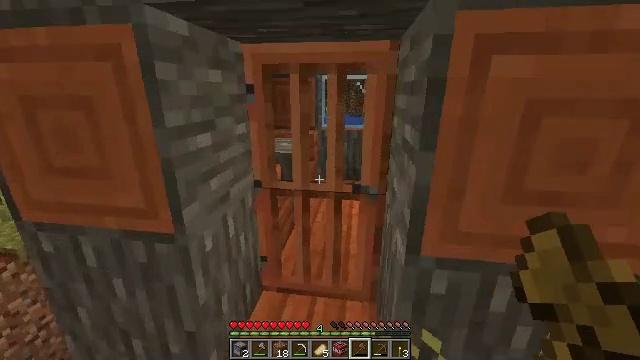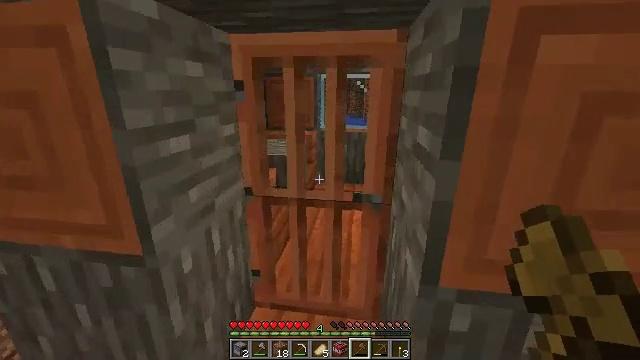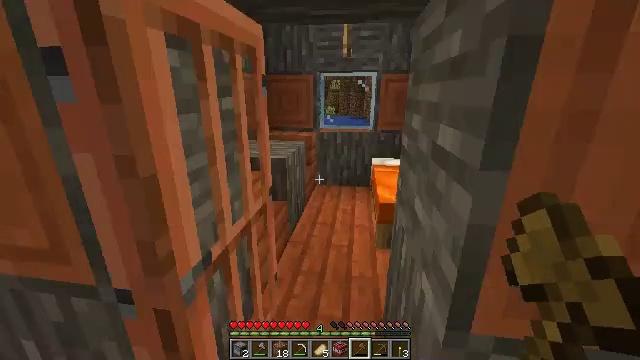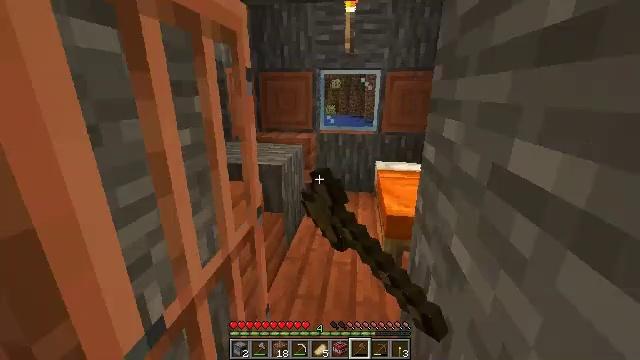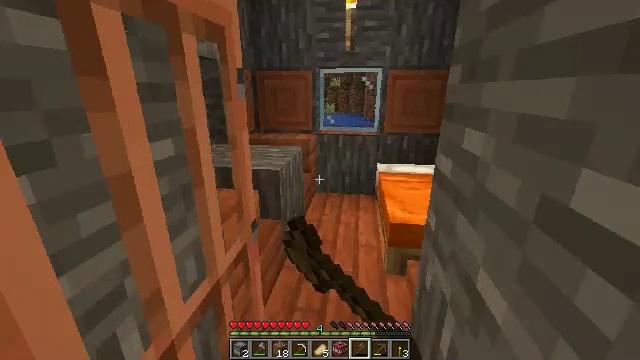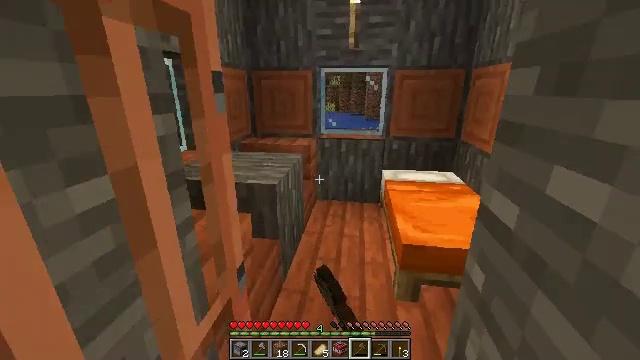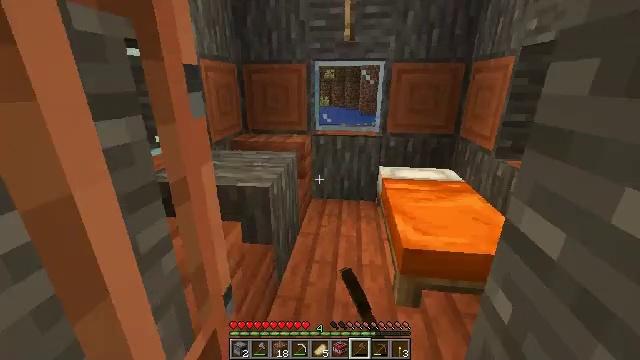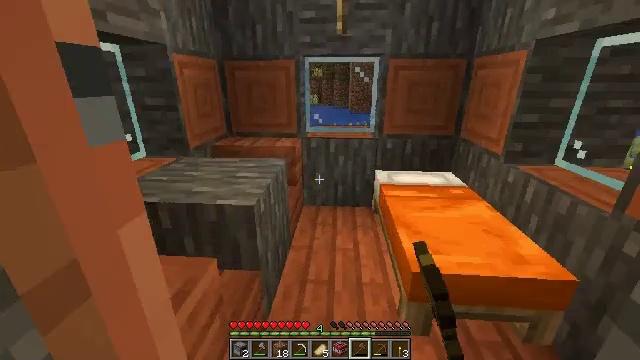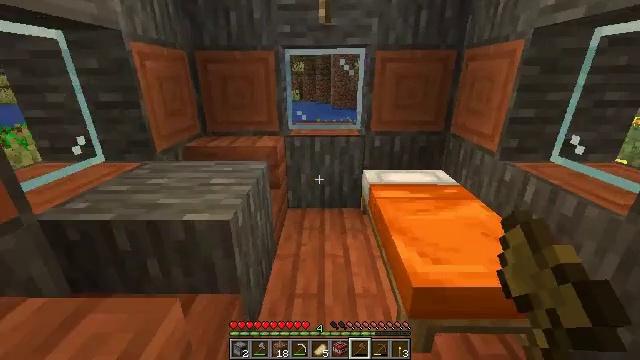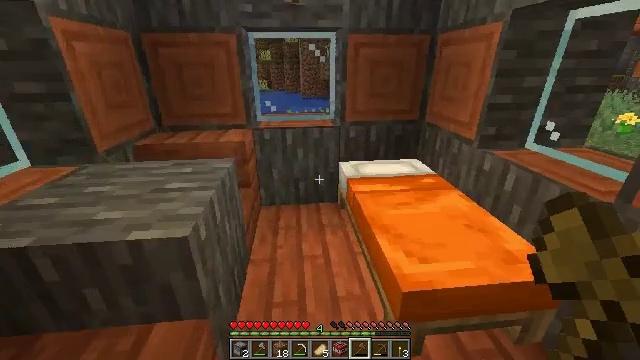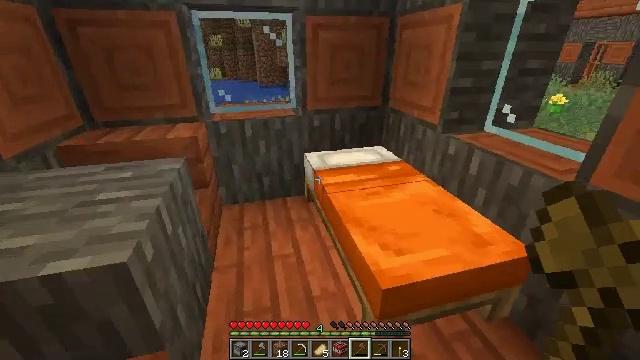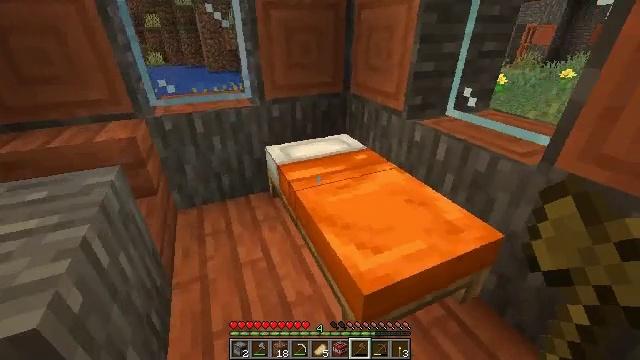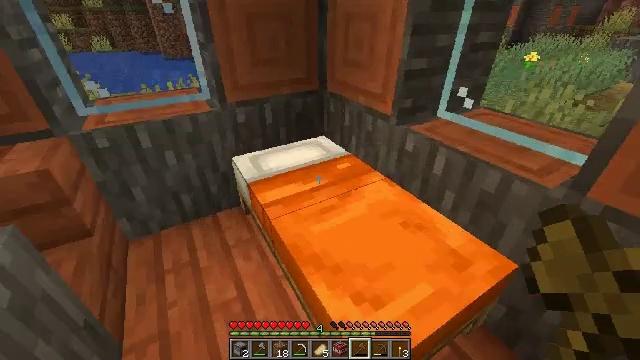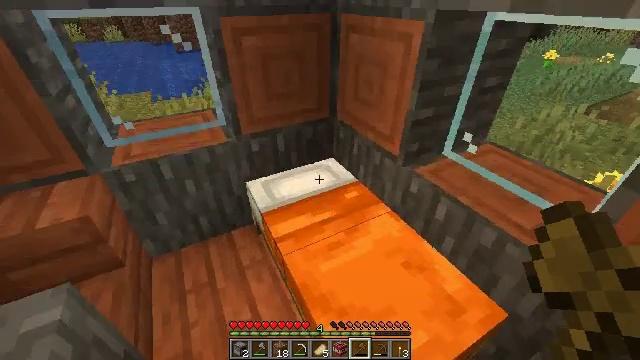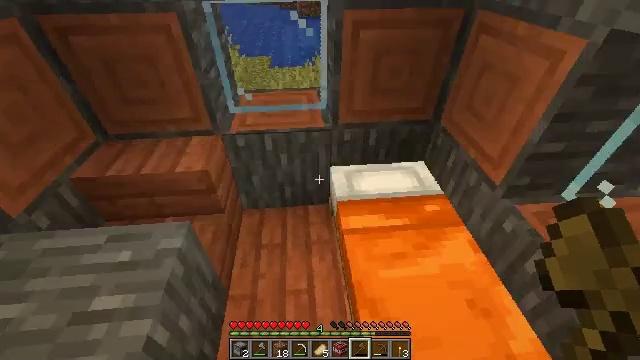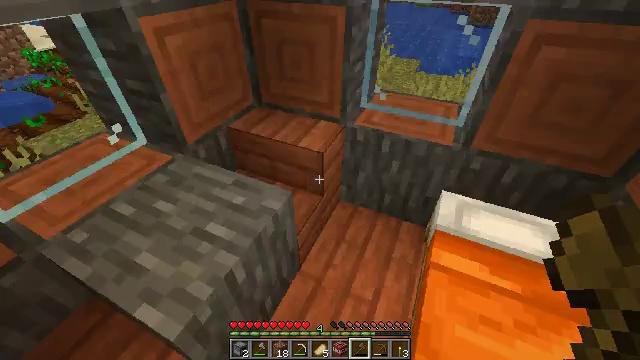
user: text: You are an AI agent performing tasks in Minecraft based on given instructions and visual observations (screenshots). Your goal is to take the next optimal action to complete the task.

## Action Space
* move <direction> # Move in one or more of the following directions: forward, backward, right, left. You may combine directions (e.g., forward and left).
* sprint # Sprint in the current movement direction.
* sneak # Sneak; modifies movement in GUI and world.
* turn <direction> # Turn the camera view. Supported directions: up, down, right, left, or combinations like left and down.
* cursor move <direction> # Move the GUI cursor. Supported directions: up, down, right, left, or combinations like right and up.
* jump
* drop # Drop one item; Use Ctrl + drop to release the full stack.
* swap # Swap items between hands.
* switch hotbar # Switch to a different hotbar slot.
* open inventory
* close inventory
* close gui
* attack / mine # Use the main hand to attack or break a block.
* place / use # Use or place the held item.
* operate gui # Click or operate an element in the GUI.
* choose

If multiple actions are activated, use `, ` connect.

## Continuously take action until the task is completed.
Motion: motion action
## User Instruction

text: Harvest yellow terracotta for crafting.
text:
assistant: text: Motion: move forward
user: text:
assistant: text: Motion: move forward, use / place
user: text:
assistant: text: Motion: move forward, use / place
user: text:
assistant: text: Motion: move forward, use / place
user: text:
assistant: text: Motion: move forward, use / place
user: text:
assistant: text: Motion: move forward, turn right and down
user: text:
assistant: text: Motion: move forward, turn right
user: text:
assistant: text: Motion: move forward, turn right and down
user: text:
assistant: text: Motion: move forward, turn right and down
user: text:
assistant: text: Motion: move forward, turn right and down
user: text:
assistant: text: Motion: move forward, turn right and down
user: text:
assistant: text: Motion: move forward, turn right and down
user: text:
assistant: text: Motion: turn left and down
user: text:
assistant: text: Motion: turn left and down
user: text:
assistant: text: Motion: turn left
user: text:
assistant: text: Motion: turn left and up
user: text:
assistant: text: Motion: turn left
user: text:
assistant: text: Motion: turn left
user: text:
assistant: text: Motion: turn left and up
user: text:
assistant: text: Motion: turn left and up
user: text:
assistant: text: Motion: turn left and up
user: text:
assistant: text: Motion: turn left
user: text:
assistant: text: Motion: turn right
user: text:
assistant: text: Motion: move forward
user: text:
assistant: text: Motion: move forward
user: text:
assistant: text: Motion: move forward
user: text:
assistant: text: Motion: turn left
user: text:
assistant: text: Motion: turn left
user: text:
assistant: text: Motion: move forward, turn left
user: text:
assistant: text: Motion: move forward, turn left